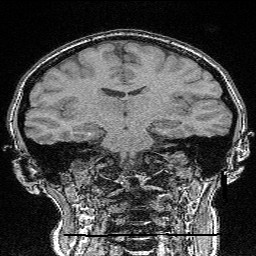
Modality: FLASH
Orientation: sagittal
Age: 26
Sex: female